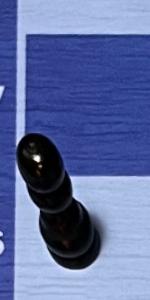
Label: Pawn_Black